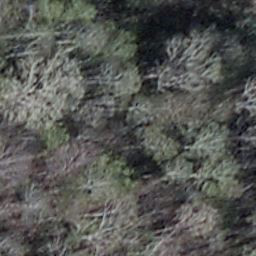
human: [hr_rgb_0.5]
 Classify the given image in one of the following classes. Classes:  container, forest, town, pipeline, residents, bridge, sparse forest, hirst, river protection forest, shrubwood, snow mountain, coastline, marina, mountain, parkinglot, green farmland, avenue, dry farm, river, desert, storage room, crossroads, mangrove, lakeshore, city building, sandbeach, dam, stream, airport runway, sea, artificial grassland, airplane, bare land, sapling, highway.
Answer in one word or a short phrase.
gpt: shrubwood